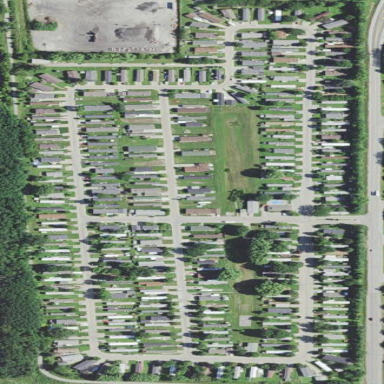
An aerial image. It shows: Residential neighbourhood with trailer park.